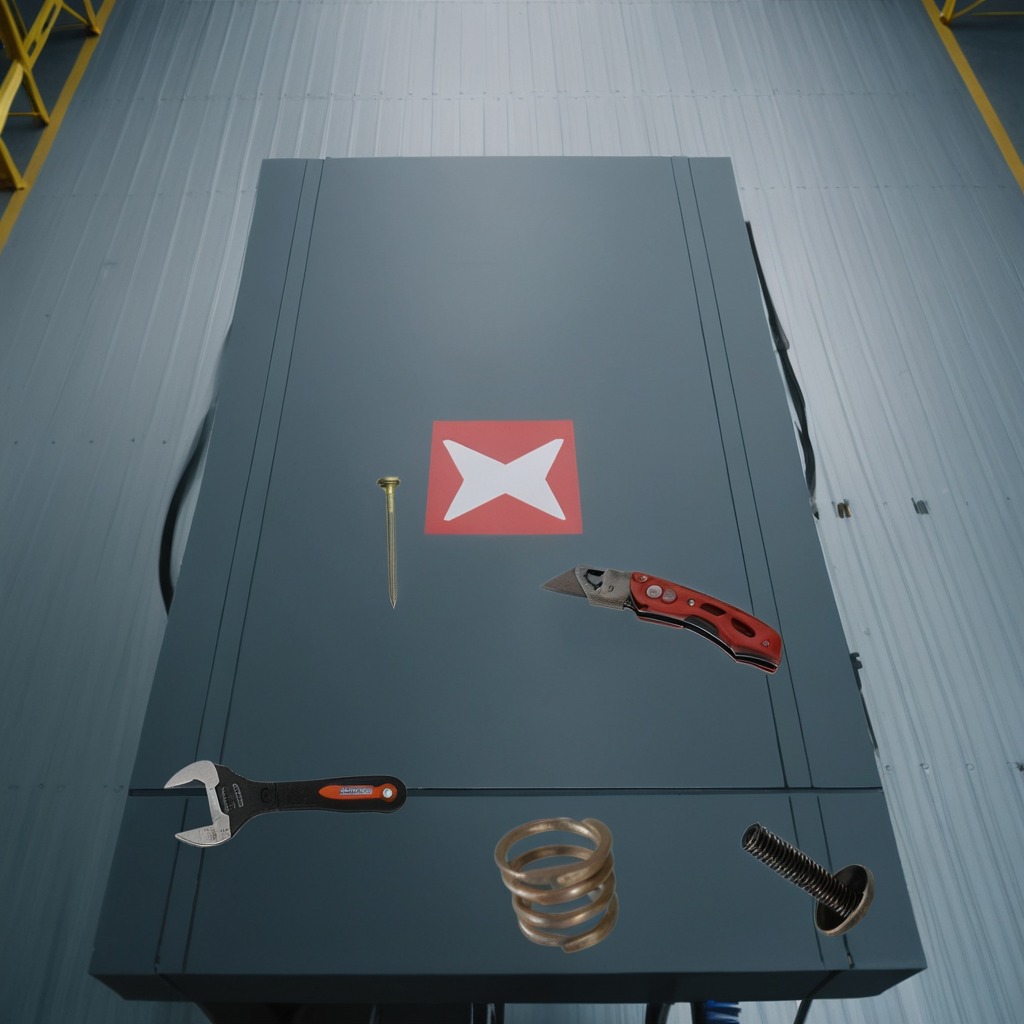
A utility knife, a metal machine screw, an iron nail, a coiled metal spring, and a wrench are lying on the toolbox surface in an airplane hangar workshop.